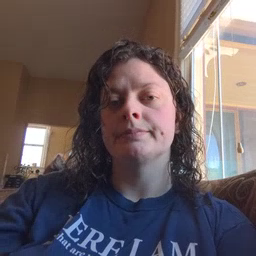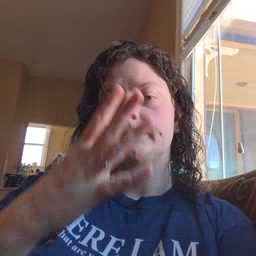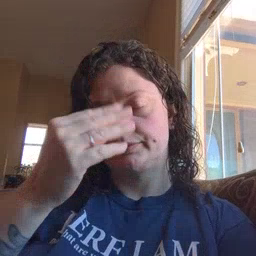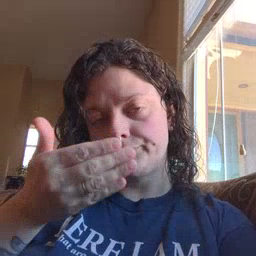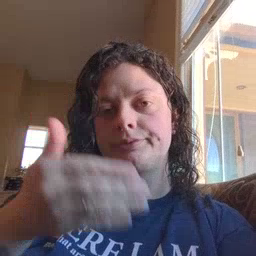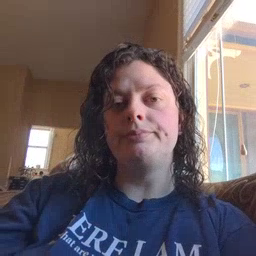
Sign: sleepy